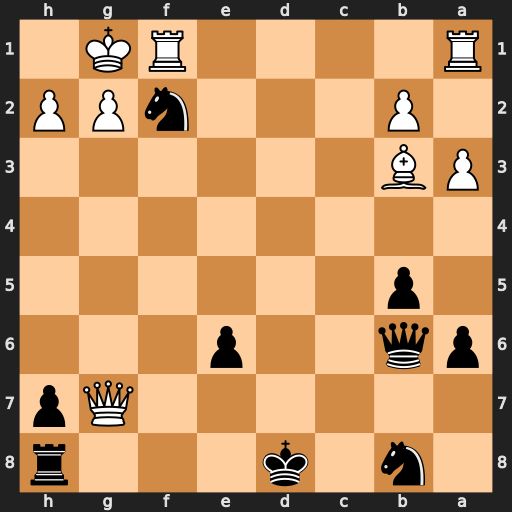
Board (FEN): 1n1k3r/6Qp/pq2p3/1p6/8/PB6/1P3nPP/R4RK1
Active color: b
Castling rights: -
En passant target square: -
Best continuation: Nh3+ Kh1 Qg1+ Rxg1 Nf2#